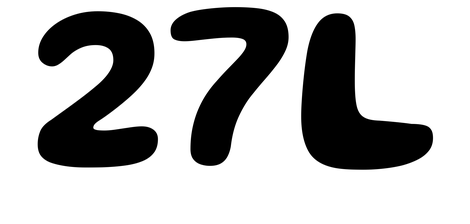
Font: Gluten_SemiBold